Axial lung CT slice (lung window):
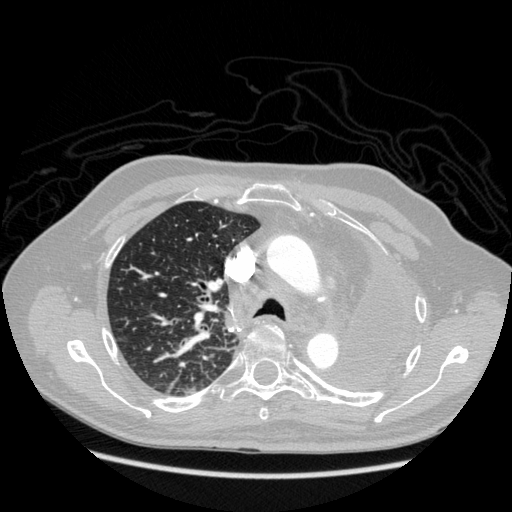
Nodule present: no